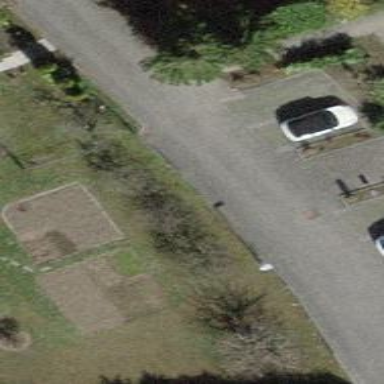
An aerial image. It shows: Residential road surfaced with paving stones.